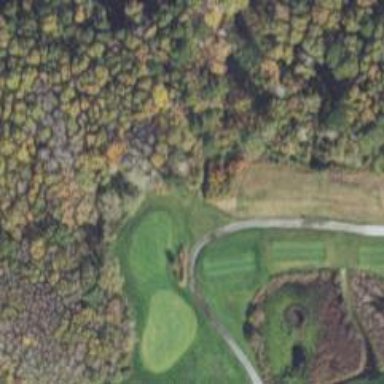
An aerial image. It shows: Path used for both walking and golf.